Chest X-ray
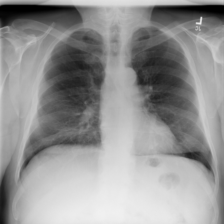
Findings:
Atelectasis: negative
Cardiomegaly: negative
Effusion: negative
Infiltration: negative
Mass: negative
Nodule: negative
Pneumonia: negative
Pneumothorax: negative
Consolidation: negative
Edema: negative
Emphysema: negative
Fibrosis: negative
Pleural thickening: negative
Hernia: negative